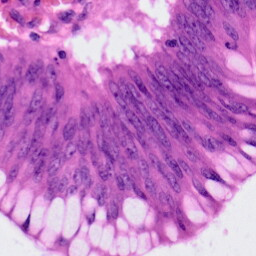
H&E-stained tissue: Colon